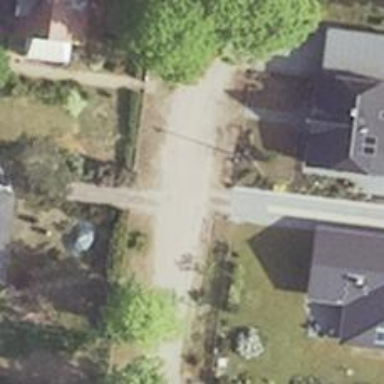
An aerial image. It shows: Residential road with compacted grade3 surface.